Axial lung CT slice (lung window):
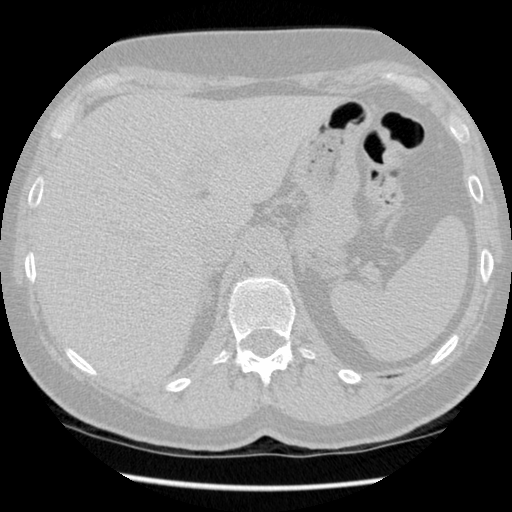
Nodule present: no